Aerial crown-view tile of a tropical tree (Barro Colorado Island, Panama), acquired 20250616:
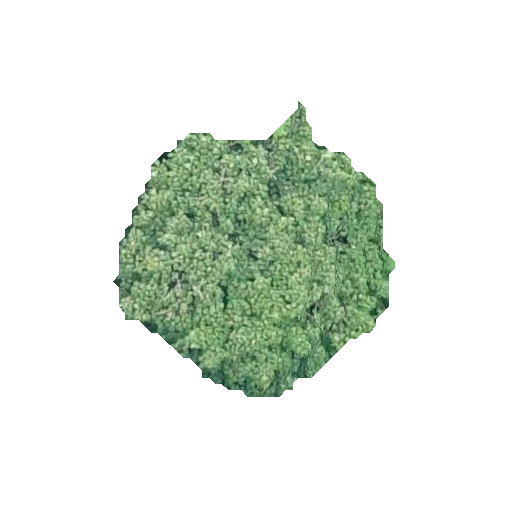
Species: Zanthoxylum ekmanii
GBIF accepted scientific name: Zanthoxylum ekmanii
Crown area: 79.417 m²